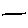
Label: line